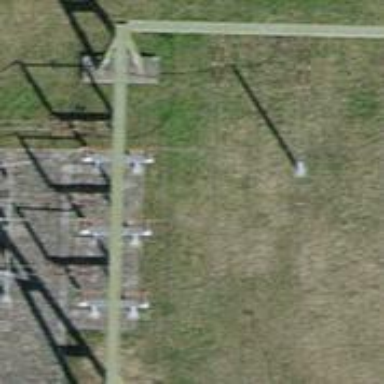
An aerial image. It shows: Insulator used in power systems.